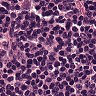
Metastatic tissue present: no